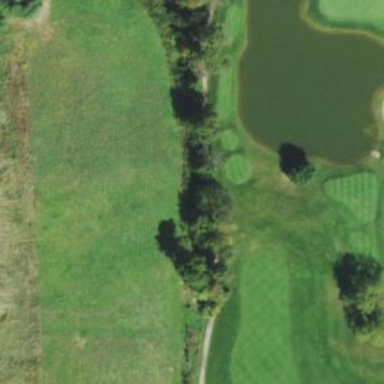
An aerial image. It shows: Scenic view of water hazard on golf course. The natural water feature adds beauty to the landscape.